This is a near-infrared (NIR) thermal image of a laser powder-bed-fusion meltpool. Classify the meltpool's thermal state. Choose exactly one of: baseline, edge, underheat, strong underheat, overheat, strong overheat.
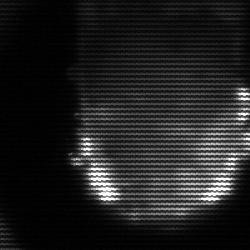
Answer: baseline